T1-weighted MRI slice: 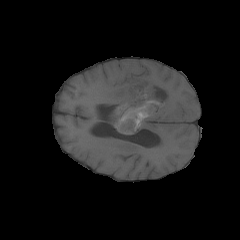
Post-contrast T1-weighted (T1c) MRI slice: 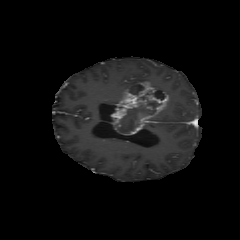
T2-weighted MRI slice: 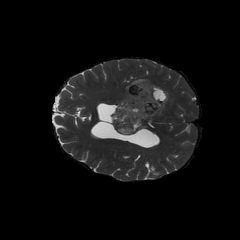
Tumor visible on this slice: yes